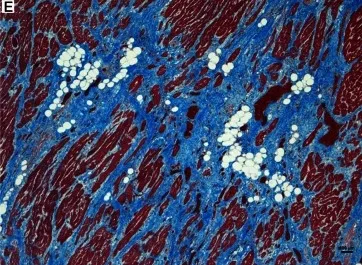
Interstitial myocardial fibrosis, note the abundant blue staining collagen bands, 40x, trichrome stain.
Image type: pathology (masson_trichrome)